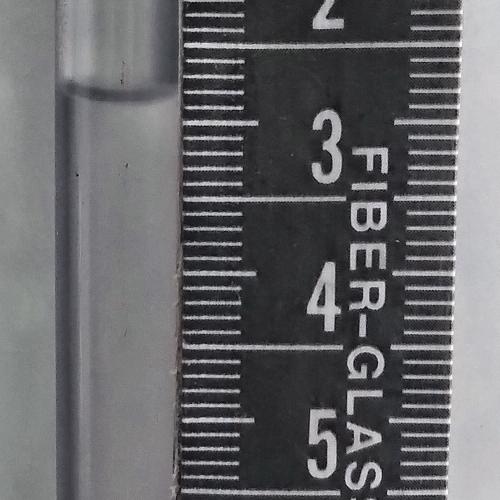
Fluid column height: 2.8 cm